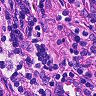
Metastatic tissue present: no